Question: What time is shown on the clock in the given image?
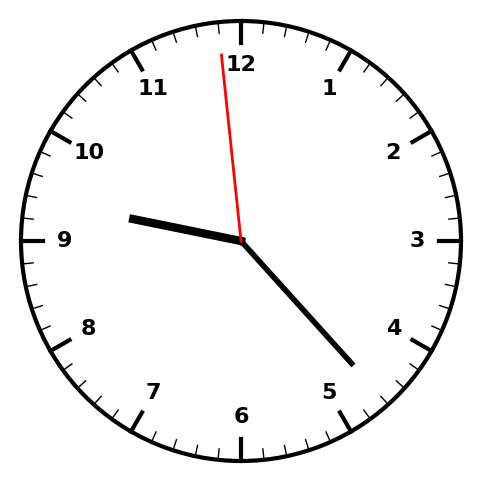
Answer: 09:22:59